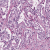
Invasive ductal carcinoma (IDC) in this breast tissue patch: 1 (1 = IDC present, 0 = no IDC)